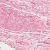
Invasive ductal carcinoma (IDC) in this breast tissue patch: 0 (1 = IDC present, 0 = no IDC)